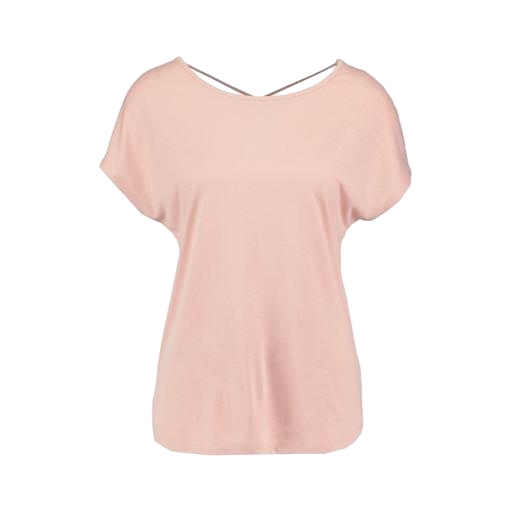
short-sleeve top only macy, pink cowl-back top, pink tie-back top, white background